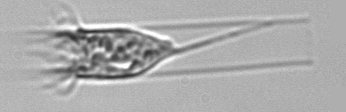
Label: Eutintinnus